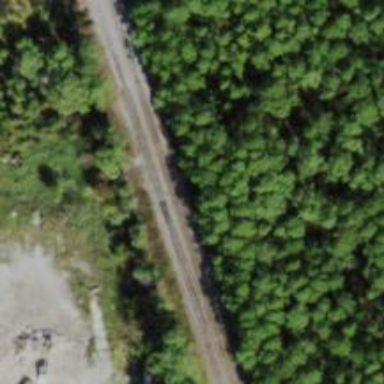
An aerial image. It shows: Railway siding with rails.